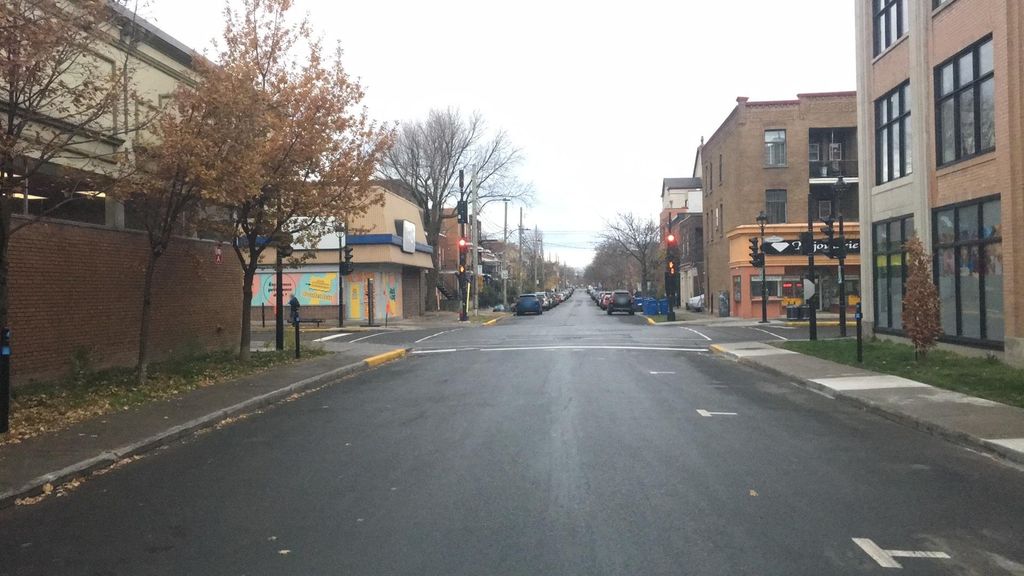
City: montreal